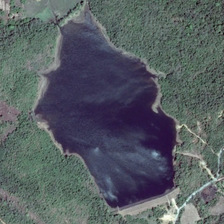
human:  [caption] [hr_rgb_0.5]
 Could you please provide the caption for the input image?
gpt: many green trees are around an irregular pond .

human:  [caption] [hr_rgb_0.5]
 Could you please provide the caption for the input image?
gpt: many green trees are around an irregular pond .

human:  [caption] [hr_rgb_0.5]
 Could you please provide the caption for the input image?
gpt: many green trees are around an irregular pond .

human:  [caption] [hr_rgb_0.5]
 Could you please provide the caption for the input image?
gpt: many green trees are around an irregular pond .

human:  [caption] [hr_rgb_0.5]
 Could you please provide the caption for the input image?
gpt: many green trees are around an irregular pond .